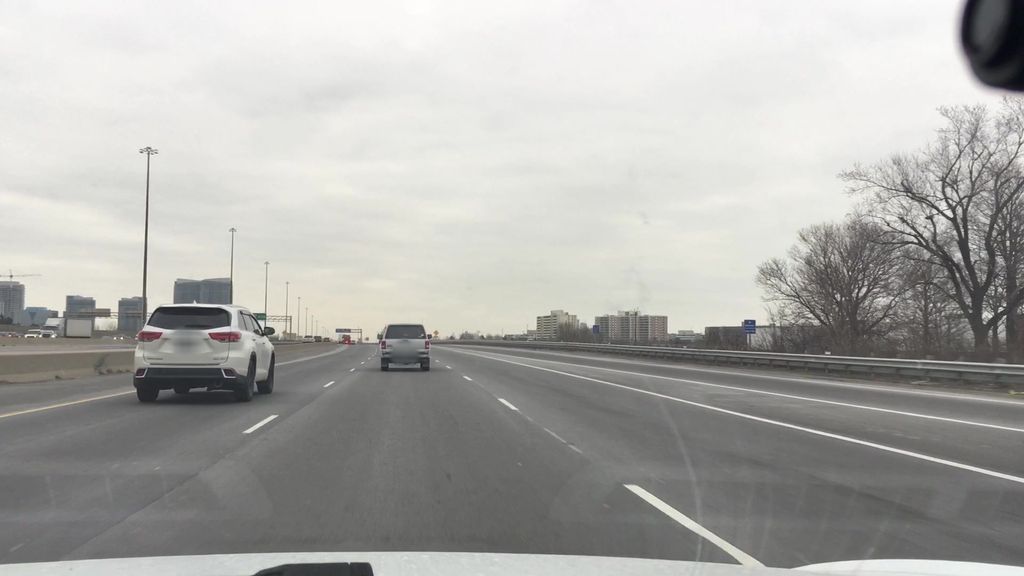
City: toronto